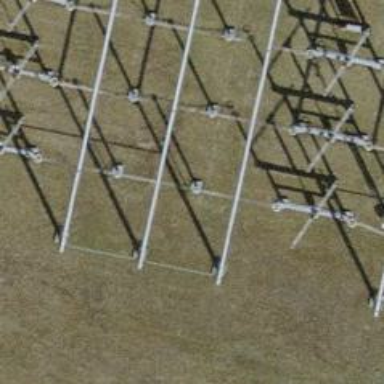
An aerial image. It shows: Power line carrying busbar.